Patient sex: M
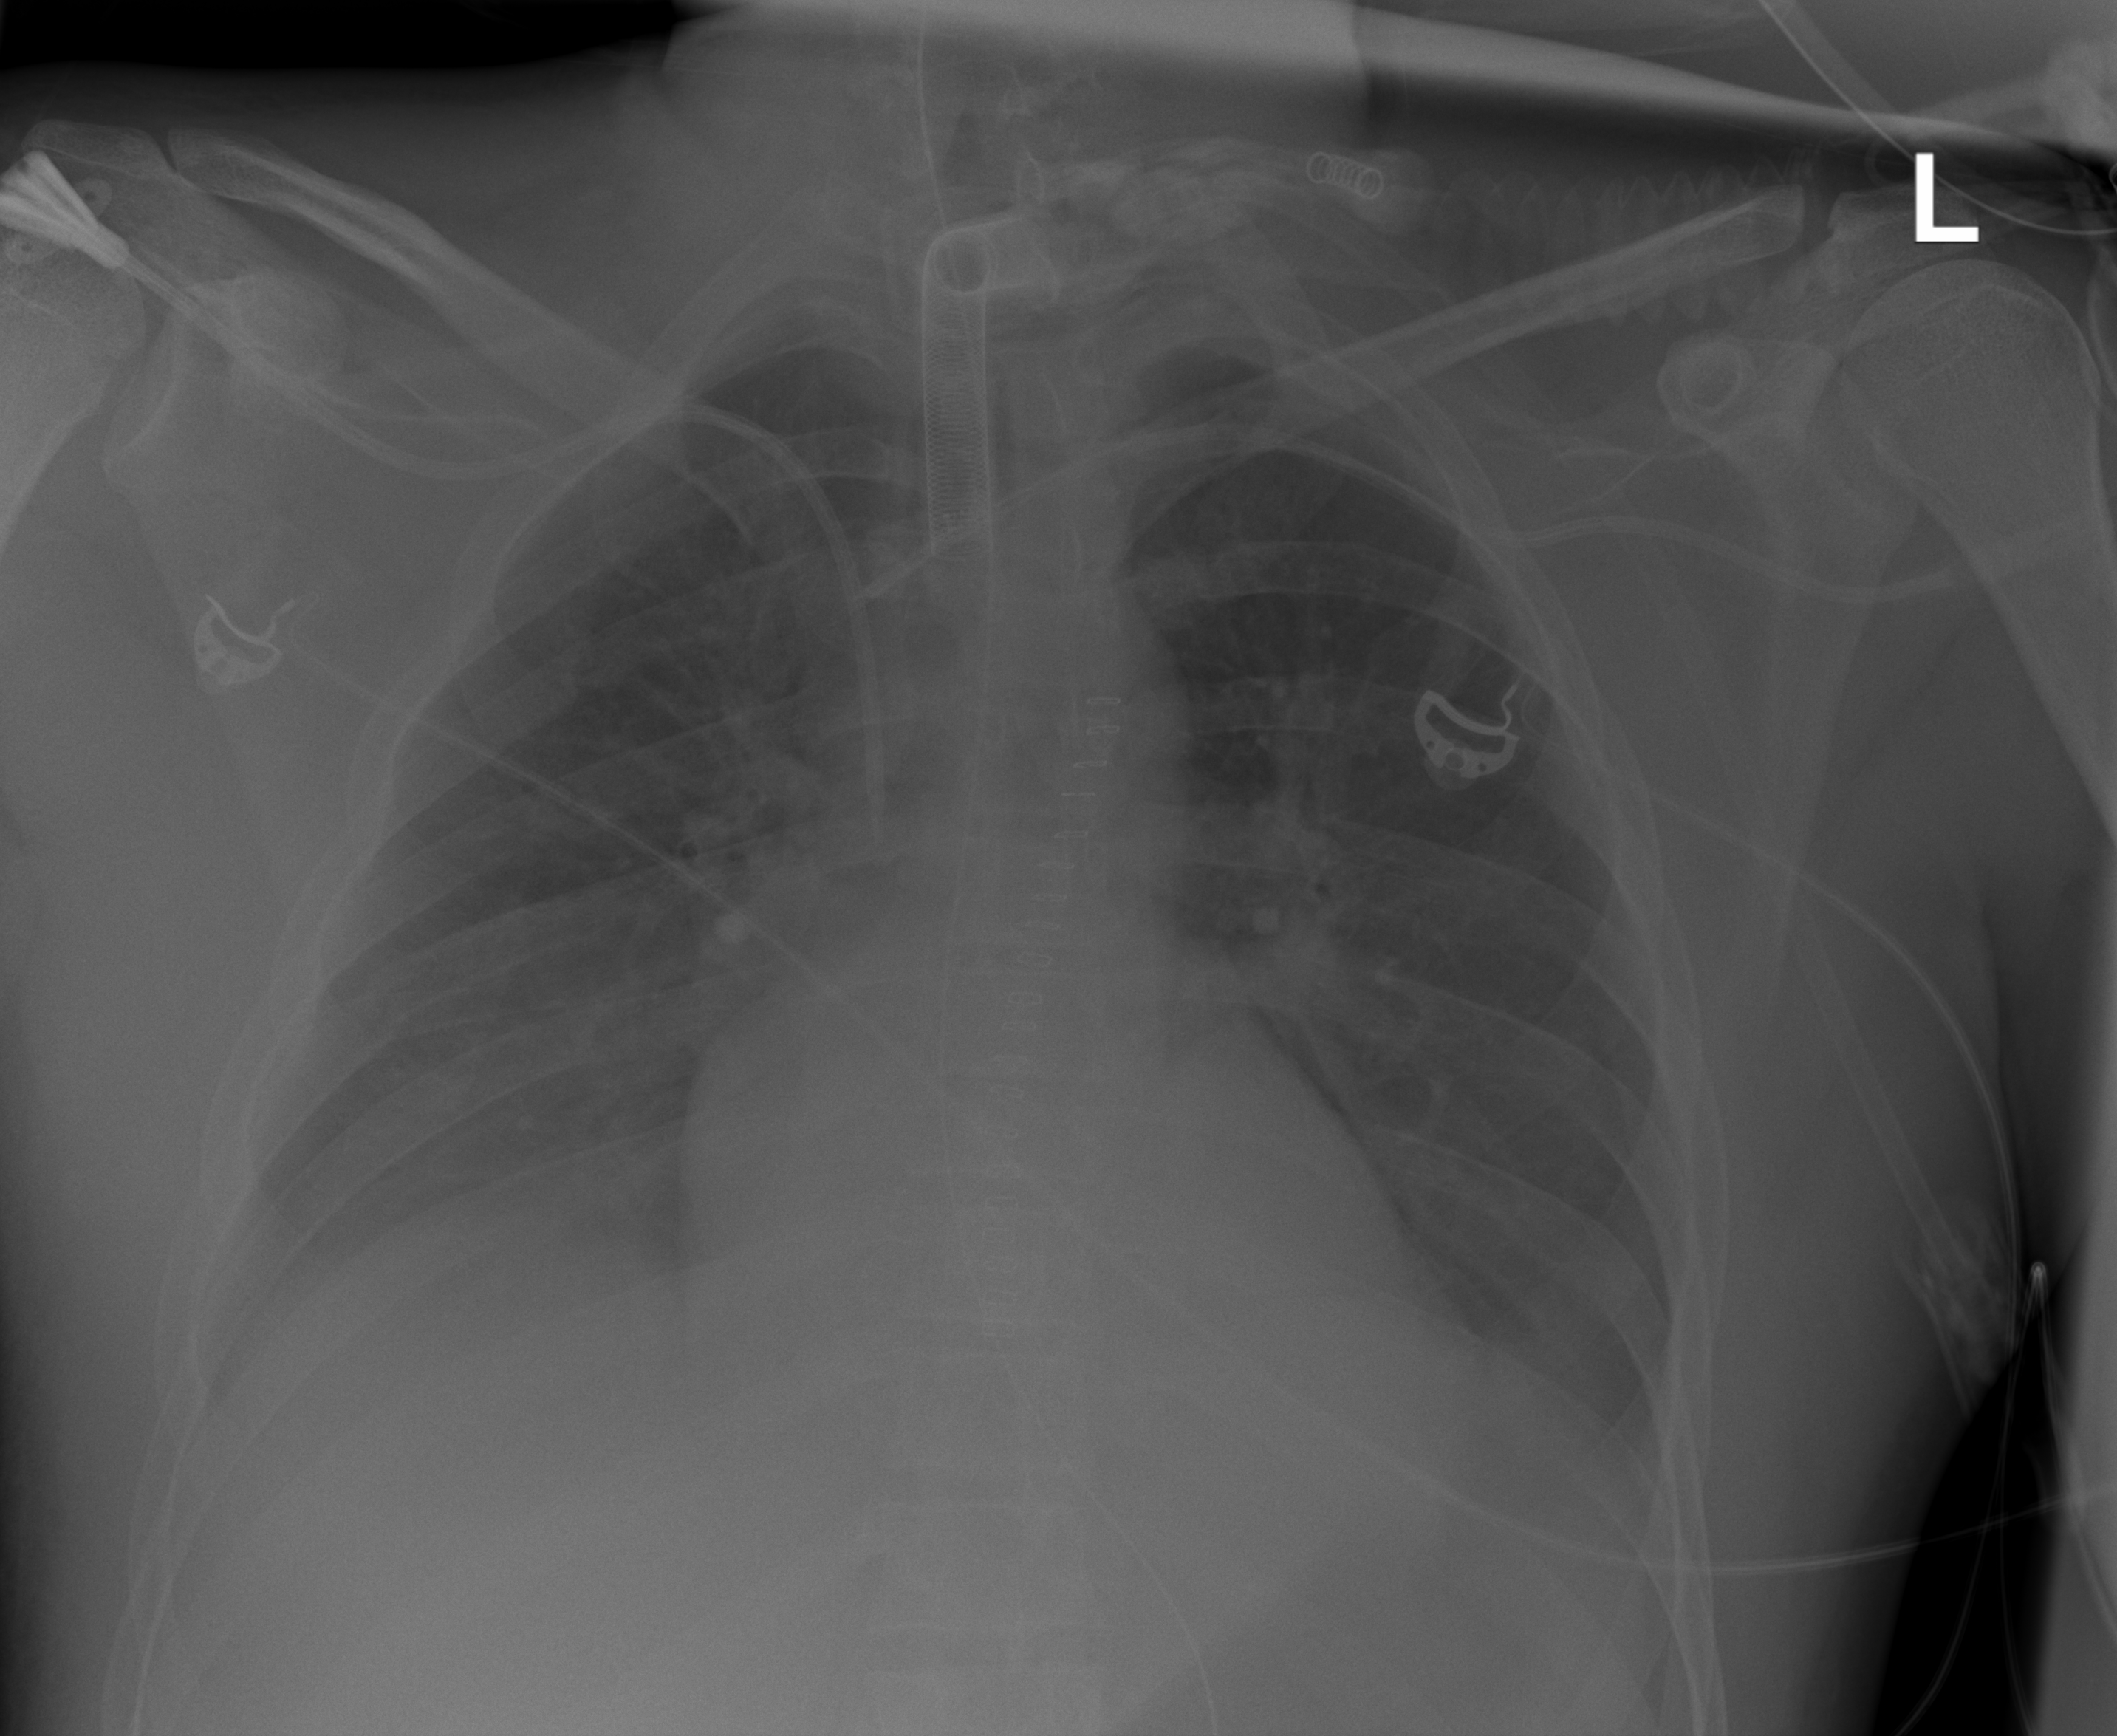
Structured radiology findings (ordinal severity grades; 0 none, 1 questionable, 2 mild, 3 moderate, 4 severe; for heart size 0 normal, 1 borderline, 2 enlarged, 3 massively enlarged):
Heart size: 0
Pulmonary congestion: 0
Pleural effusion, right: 2
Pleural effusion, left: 0
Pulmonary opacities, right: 2
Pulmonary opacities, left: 0
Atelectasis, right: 0
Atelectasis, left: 0